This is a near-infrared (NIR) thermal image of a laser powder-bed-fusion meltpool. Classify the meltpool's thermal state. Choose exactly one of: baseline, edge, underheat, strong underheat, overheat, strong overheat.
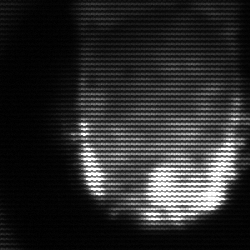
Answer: baseline